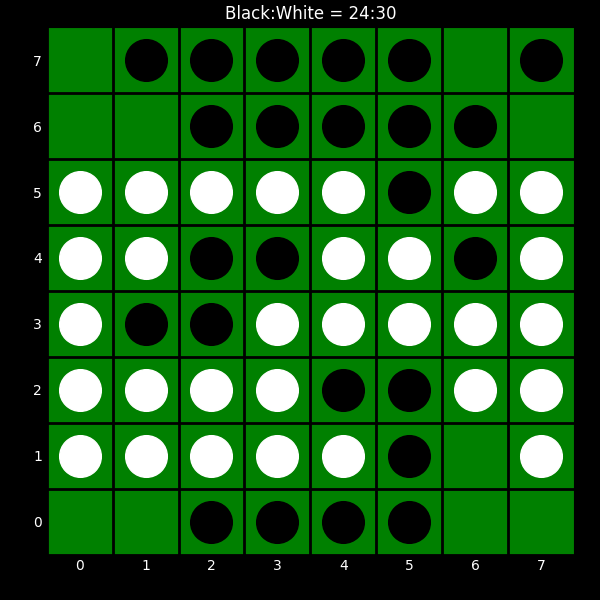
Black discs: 24
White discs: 30